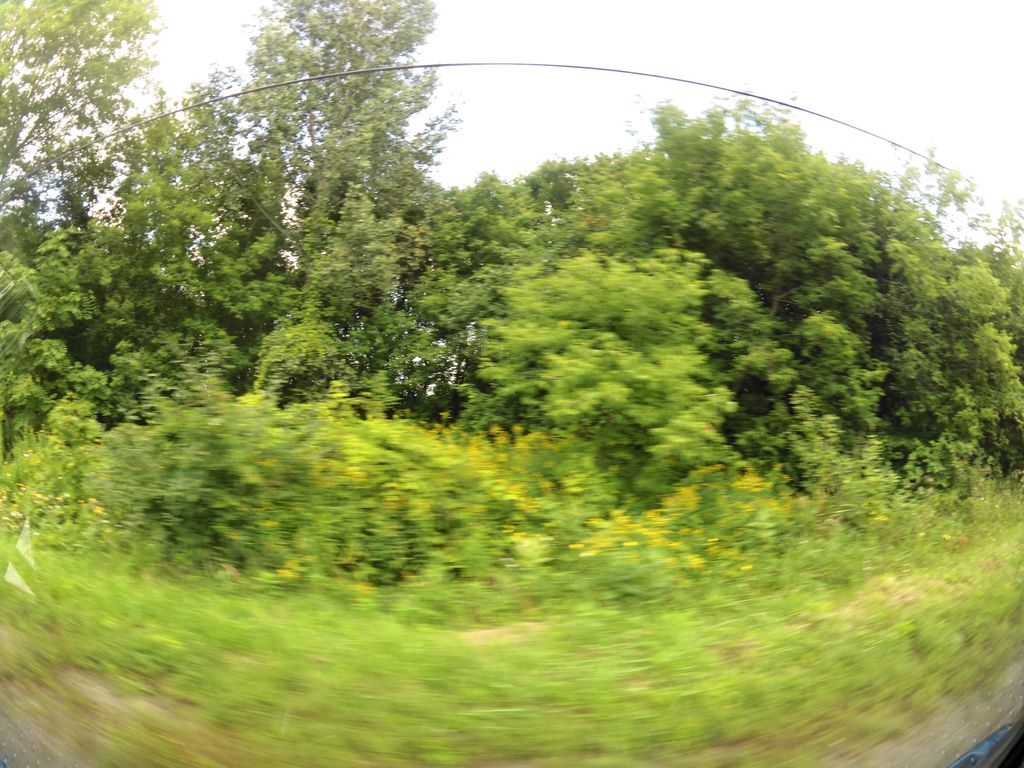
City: ottawa-gatineau